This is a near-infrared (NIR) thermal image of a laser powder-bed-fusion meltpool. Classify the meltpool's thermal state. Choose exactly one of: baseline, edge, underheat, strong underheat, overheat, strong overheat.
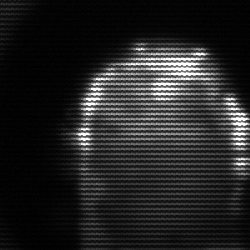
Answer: baseline